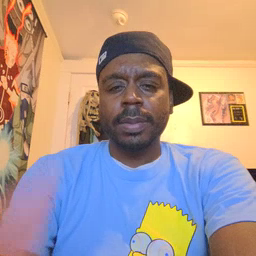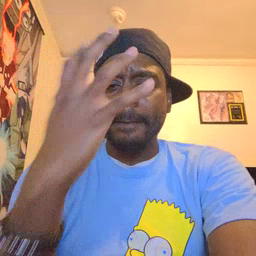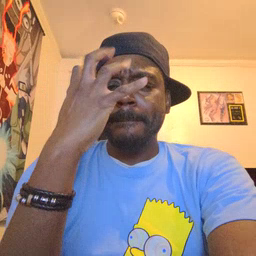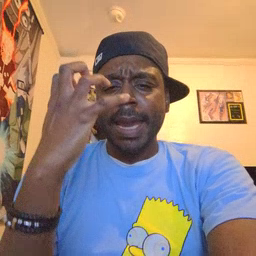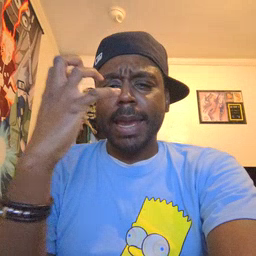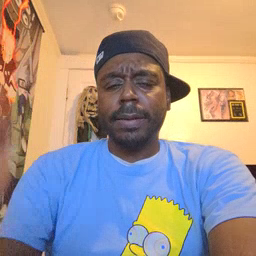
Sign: mad